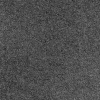
Atmospheric dust classification: dusty